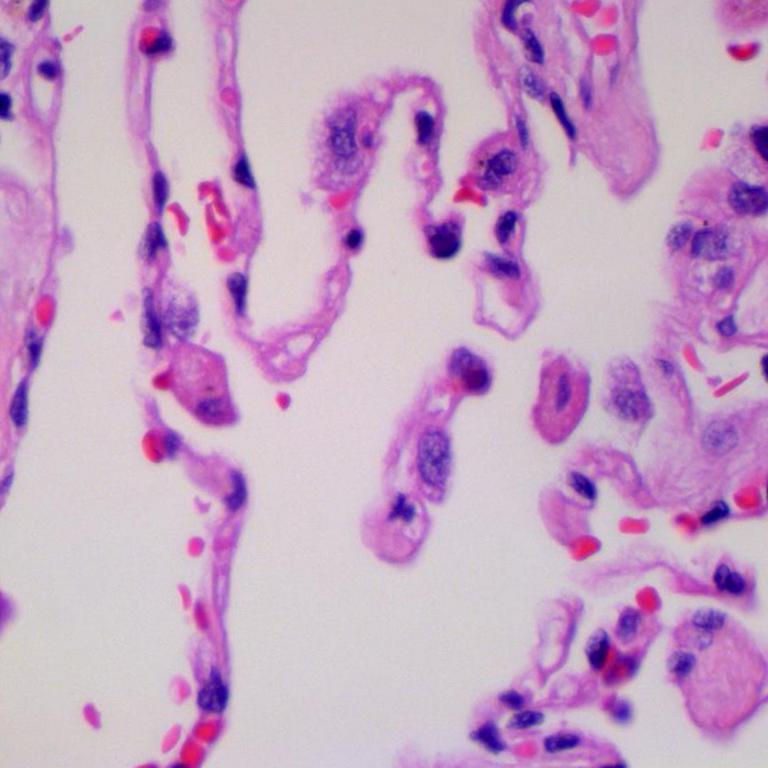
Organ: lung
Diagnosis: benign